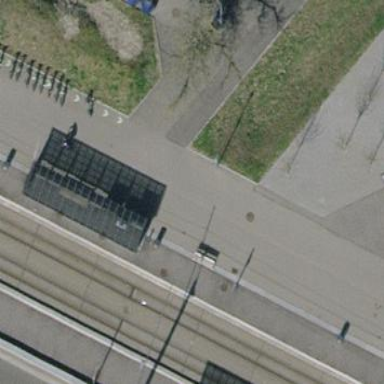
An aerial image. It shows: Platform at the railway station with shelter for public transport.